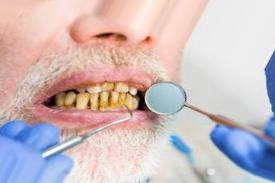
Condition: Tooth Discoloration